Question: I need to distribute "n" amount of images in a given container. It should optimize the space depending if the container's aspect ratio is landscape, portrait or a square. The intention is that the images are rendered the biggest size possible and all of them have the same space available. For this, I plan to create a grid but I need to know how many columns and how many rows it must have according to the aspect ratio of the container.
I took a look at <URL> but it is not exactly what I need.
This image with n = 8 should clarify a bit:

I am writing a function but I am stuck in the middle:
'''
private int[] calculateRowsAndColumnsNeeded(int numberOfImages, Dimension containerSize){
int numberOfColumns = 0;
int numberOfRows = 0;
int containerArea = containerSize.height * containerSize.width;
float singleCellArea = containerArea / numberOfImages;
double cellSideLength = Math.sqrt(singleCellArea);
// What to do with cellSideLength to get the right number of columns and rows?
return new int[]{numberOfColumns, numberOfRows};}
'''
I would really appreciate some help here.
Thanks in advance,
Diego
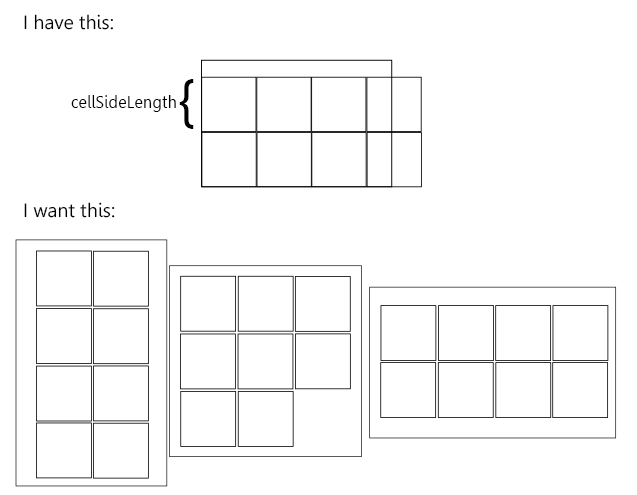
Answer: I came to a solution, it might be not the best algorithm but it works, at least, for 1 - 20 elements which is what I need. I didn't test further. I will improve it later if I find a way.
'''
private static int[] calculateRowsAndColumnsNeeded(int numberOfImages, Dimension containerSize){
int colsAttempt = 0;
int rowsAttempt = 0;
// Calculate the length of one side from a single cell
int containerArea = containerSize.height * containerSize.width;
float singleCellArea = containerArea / numberOfImages;
double cellSideLength = Math.sqrt(singleCellArea);
colsAttempt = (int) Math.floor(containerSize.width / cellSideLength);
rowsAttempt = (int) Math.floor(containerSize.height / cellSideLength);
if (colsAttempt * rowsAttempt >= numberOfImages){
return new int[]{rowsAttempt, colsAttempt};
}
// If the container is a square or bigger horizontally than vertically
else if (containerSize.height <= containerSize.width){
colsAttempt = (int) Math.ceil(containerSize.width / cellSideLength);
rowsAttempt = (int) Math.floor(containerSize.height / cellSideLength);
if (colsAttempt * rowsAttempt >= numberOfImages){
//
return new int[]{rowsAttempt, colsAttempt};
}else{
colsAttempt = (int) Math.floor(containerSize.width / cellSideLength);
rowsAttempt = (int) Math.ceil(containerSize.height / cellSideLength);
if (colsAttempt * rowsAttempt >= numberOfImages){
return new int[]{rowsAttempt, colsAttempt};
}else{
colsAttempt = (int) Math.ceil(containerSize.width / cellSideLength);
rowsAttempt = (int) Math.ceil(containerSize.height / cellSideLength);
if (colsAttempt * rowsAttempt >= numberOfImages){
return new int[]{rowsAttempt, colsAttempt};
}else{
return null;
}
}
}
}
// If the container is bigger vertically than horizontally
else {
colsAttempt = (int) Math.floor(containerSize.width / cellSideLength);
rowsAttempt = (int) Math.ceil(containerSize.height / cellSideLength);
if (colsAttempt * rowsAttempt >= numberOfImages){
//
return new int[]{rowsAttempt, colsAttempt};
}else{
colsAttempt = (int) Math.ceil(containerSize.width / cellSideLength);
rowsAttempt = (int) Math.floor(containerSize.height / cellSideLength);
if (colsAttempt * rowsAttempt >= numberOfImages){
return new int[]{rowsAttempt, colsAttempt};
}else{
colsAttempt = (int) Math.ceil(containerSize.width / cellSideLength);
rowsAttempt = (int) Math.ceil(containerSize.height / cellSideLength);
if (colsAttempt * rowsAttempt >= numberOfImages){
return new int[]{rowsAttempt, colsAttempt};
}else{
return null;
}
}
}
}
}
'''